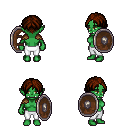
a pixel art fantasy rpg character, female body template, orc, green skin, leather shoulder armor, white pants, brown parted hairstyle, shield, four views (front, back, left, right), 2x2 character sprite sheet, small pixel art, hard edges, no anti-aliasing